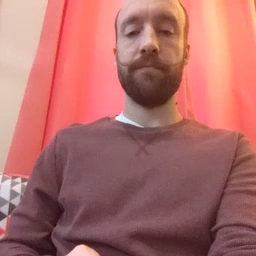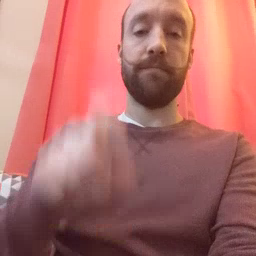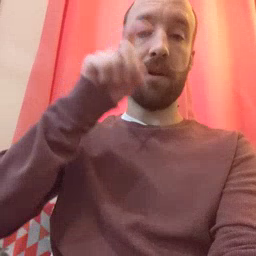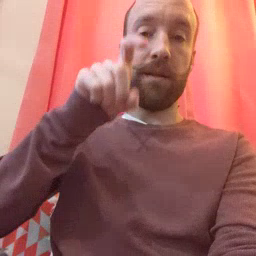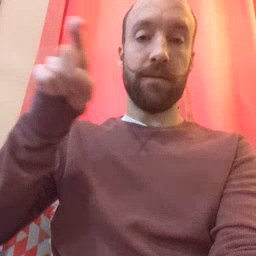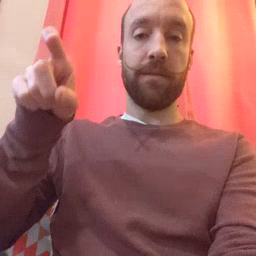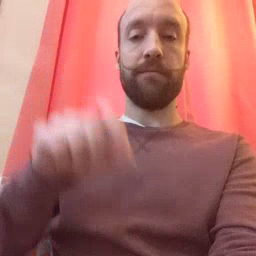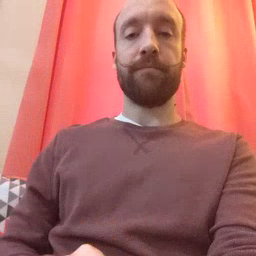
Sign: closet